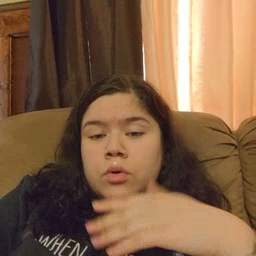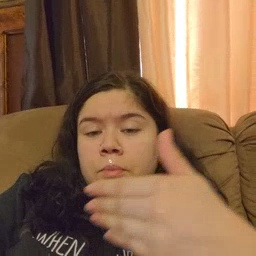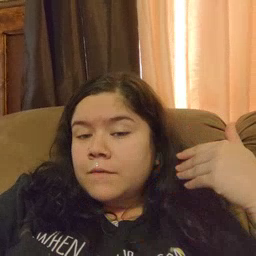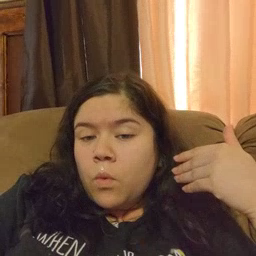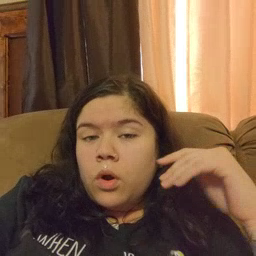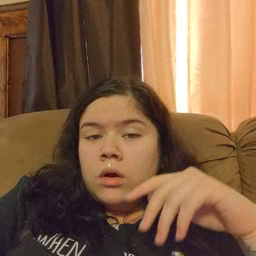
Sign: before